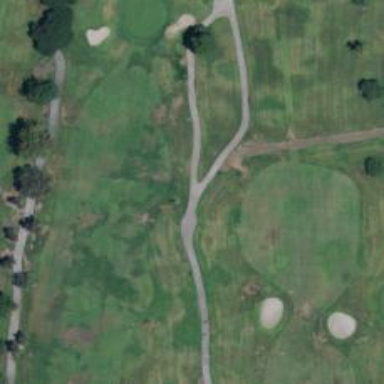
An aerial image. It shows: Rough grassy area used for golf.